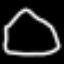
Label: octagon